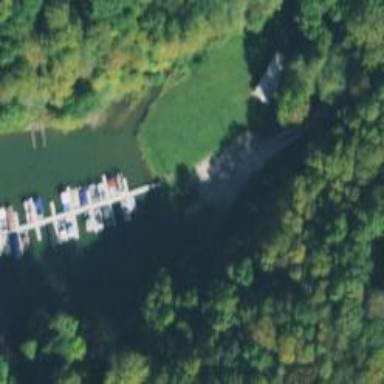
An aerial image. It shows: Dock located along the waterway.